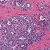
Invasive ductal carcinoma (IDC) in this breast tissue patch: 0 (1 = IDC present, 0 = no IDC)